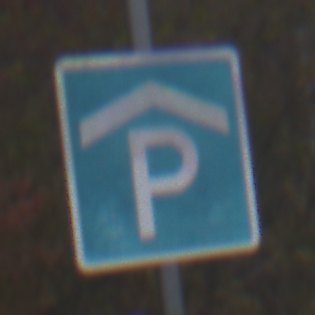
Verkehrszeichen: Parkhaus
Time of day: MorningAfternoon
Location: Outdoor (Nature)
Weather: Overcast
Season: NotSpecified
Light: Natural